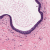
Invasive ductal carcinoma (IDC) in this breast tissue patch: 0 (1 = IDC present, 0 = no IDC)